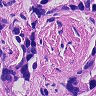
Metastatic tissue present: yes